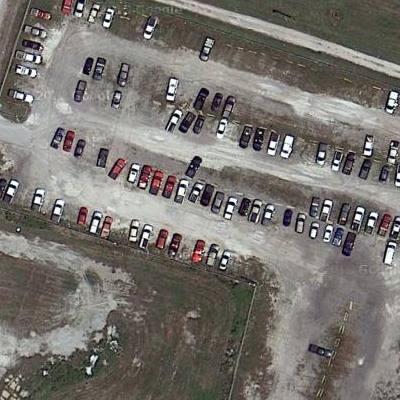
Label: gParking